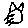
Label: cat